Question: I'm developing an accountancy software, which will also create a report in Excel format (.xls).
I've used NPOI in almost every project that requires an Excel report, without any major problem.
But i'm now facing a problem, and can't seem to find any solution browsing the Internet.

As you can see, midway the report, the Currency column automatically changes format, not formatting properly currency, border, and everything in that column.
I've been working on it for several time, with no success.
Here's the code I've used to create the style (C#):
'''
var baseStyle = workBook.CreateCellStyle();
baseStyle.VerticalAlignment = VerticalAlignment.Top;
baseStyle.FillForegroundColor = IndexedColors.White.Index;
baseStyle.FillPattern = FillPattern.SolidForeground;
baseStyle.BorderTop = BorderStyle.Thin;
baseStyle.BorderBottom = BorderStyle.Thin;
baseStyle.BorderLeft = BorderStyle.Thin;
baseStyle.BorderRight = BorderStyle.Thin;
baseStyle.WrapText = true;
private static void SetCellValuePrice(IRow row, ICellStyle cellStyle, int colIndex, decimal value)
{
var xlCell = row.CreateCell(colIndex);
xlCell.SetCellValue(Convert.ToDouble(value));
var newStyle = row.Sheet.Workbook.CreateCellStyle();
newStyle.CloneStyleFrom(cellStyle);
newStyle.DataFormat = row.Sheet.Workbook.CreateDataFormat().GetFormat("EUR #,##0.00");
xlCell.CellStyle = newStyle;
}
'''
And an example of the usage (that seems to give no problems in other cells:
'''
SetCellValue(row, baseStyle, colIndex++, data.Description);
'''
Any guesses?
Thanks in advance!
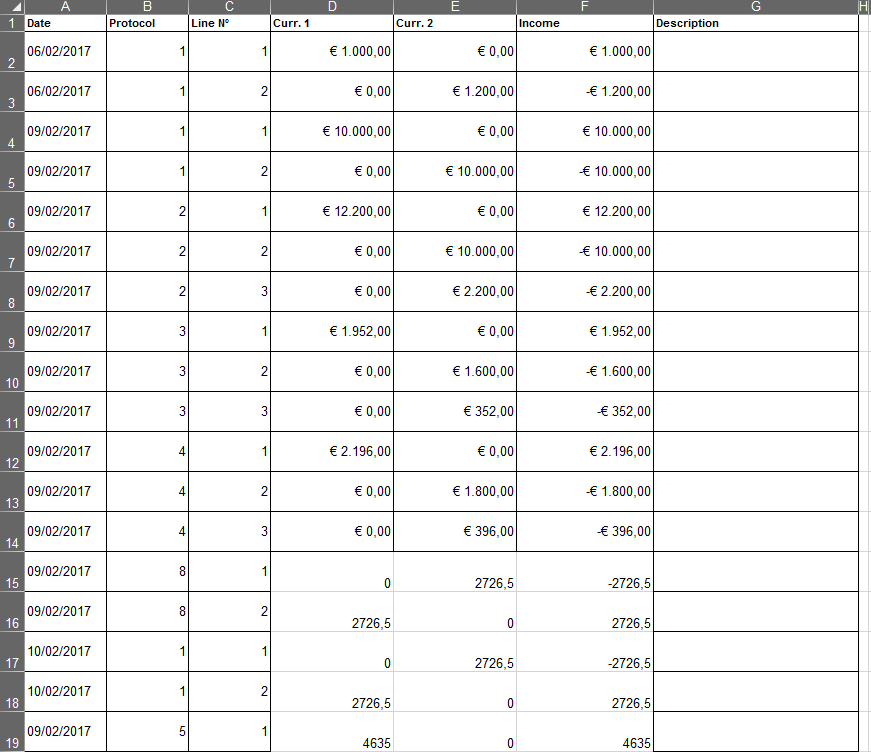
Answer: The problem is that you're creating a style for each cell, while you should create just ONE style for each type of cell.
'''
var baseStyle = workBook.CreateCellStyle();
...
var priceStyle = workBook.CreateCellStyle();
priceStyle.CloneStyleFrom(numberStyle);
priceStyle.DataFormat = workBook.CreateDataFormat().GetFormat("EUR #,##0.00");
private static void SetCellValuePrice(IRow row, ICellStyle cellStyle, int colIndex, decimal value)
{
var xlCell = row.CreateCell(colIndex);
xlCell.SetCellValue(Convert.ToDouble(value));
xlCell.CellStyle = cellStyle;
}
'''
Usage:
'''
SetCellValue(row, priceStyle, colIndex++, data.Description);
'''